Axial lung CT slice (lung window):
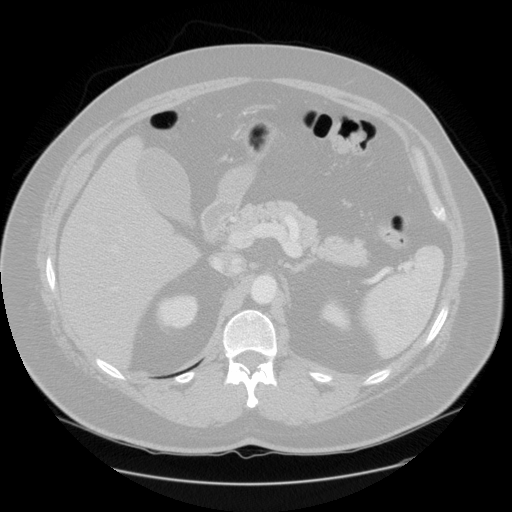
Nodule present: no